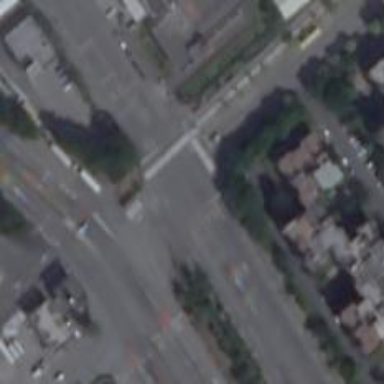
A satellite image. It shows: Marked road crossing.